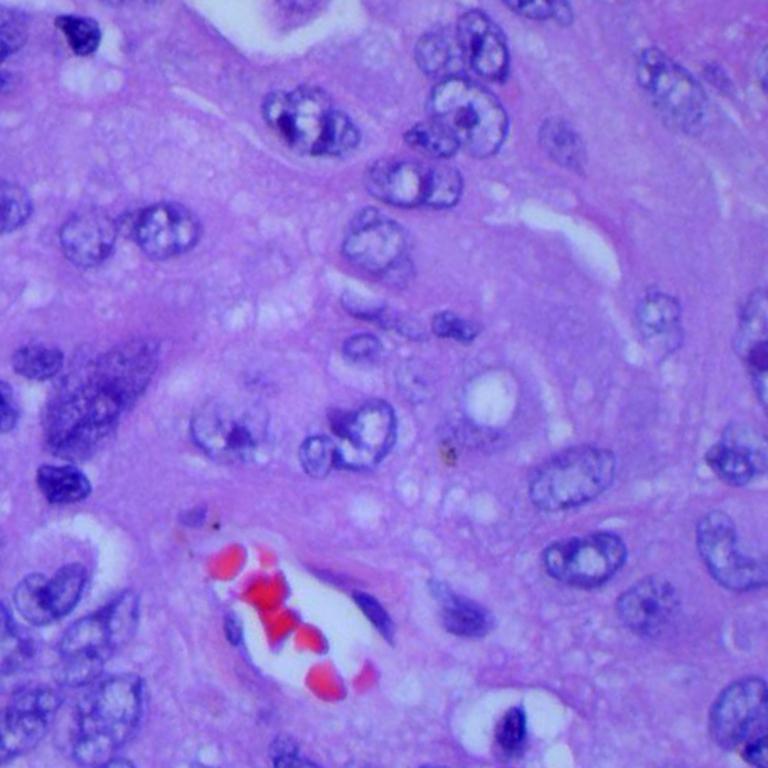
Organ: lung
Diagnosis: adenocarcinomas